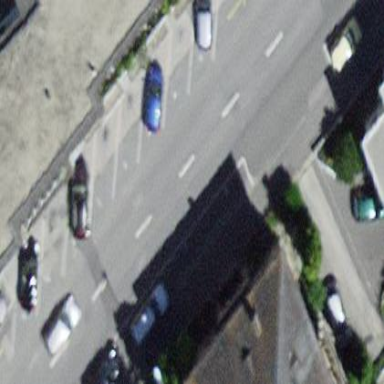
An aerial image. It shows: Street side parking area.